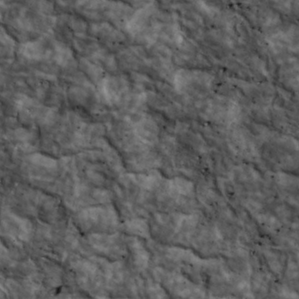
Label: non_frost